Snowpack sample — Buffalo Mountain, Silverthorne, Colorado, USA (1/25/25, 10:11 AM MST)
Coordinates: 39.6222, -106.1139
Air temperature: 22 °F
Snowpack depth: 110 cm
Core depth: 20 cm
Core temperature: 48.2 °F
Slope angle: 12°, slope face: 102°
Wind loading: high
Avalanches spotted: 0
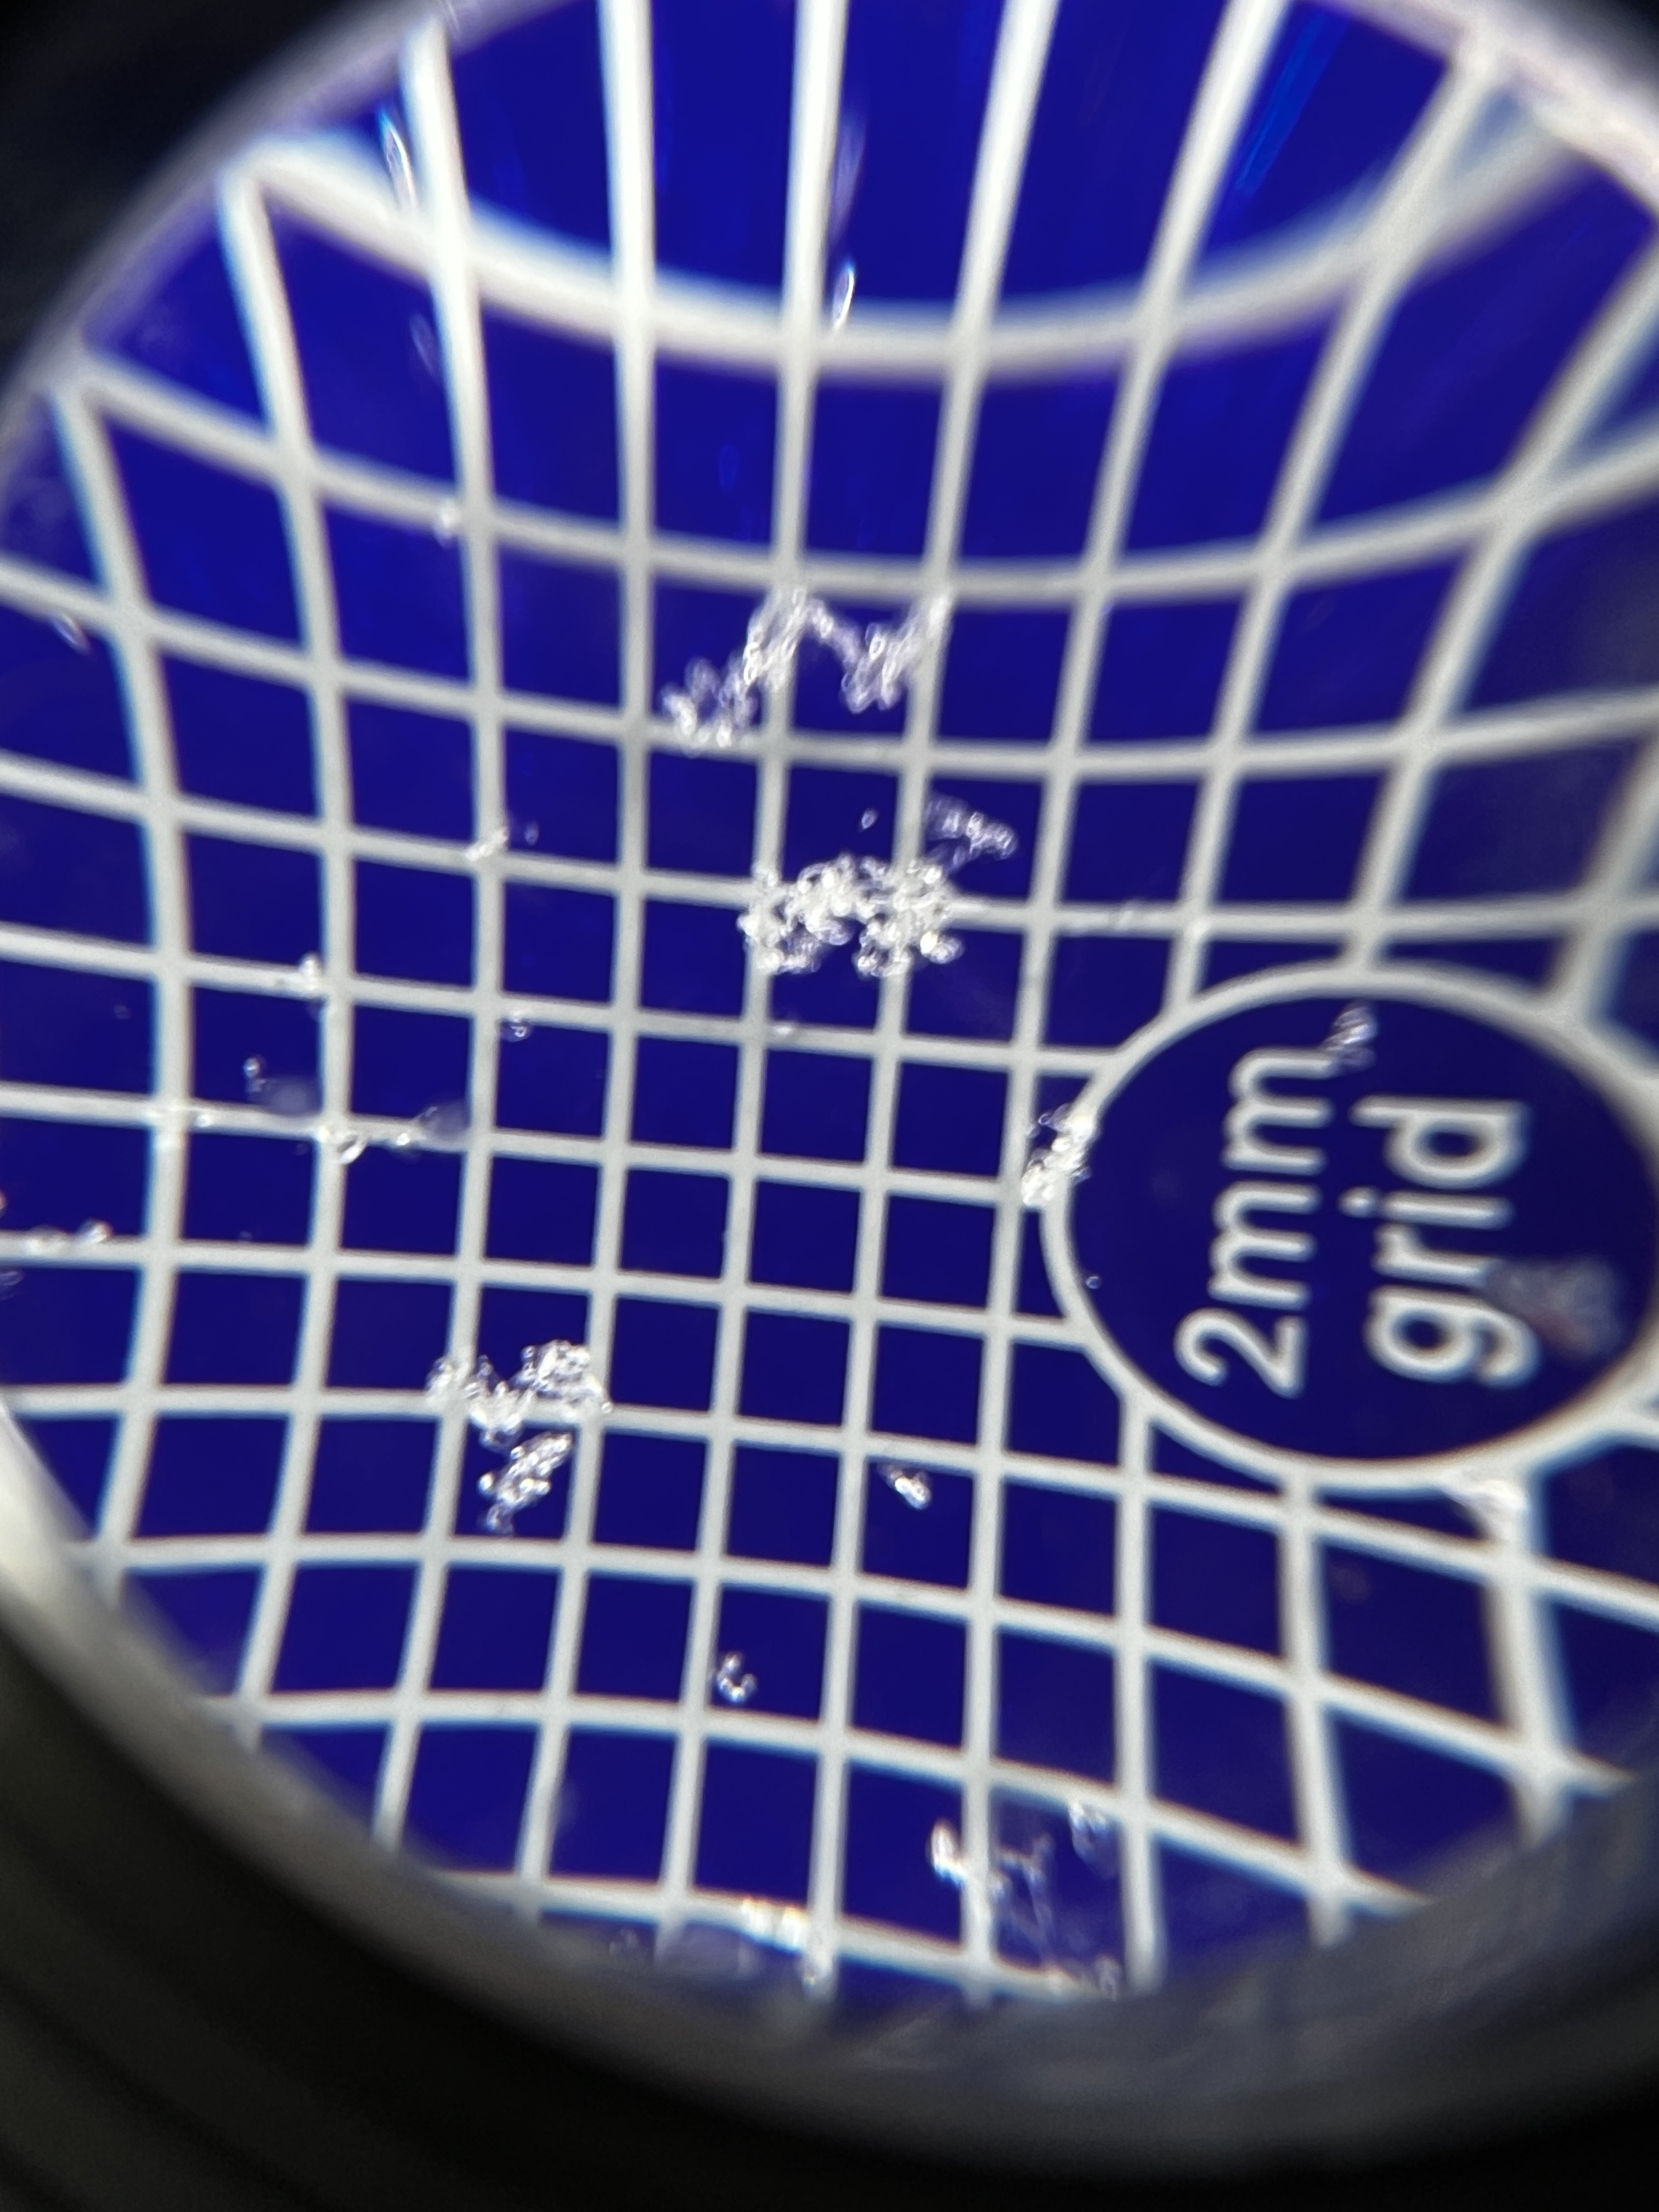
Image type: magnified_profile
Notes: No avalanches nearby, collected on the outskirts of a fire break 15 meters from the treeline, on way to Buffalo and Red Mountain